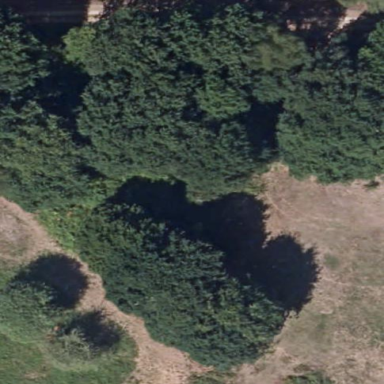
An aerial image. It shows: Forest with mixed types of leaves.